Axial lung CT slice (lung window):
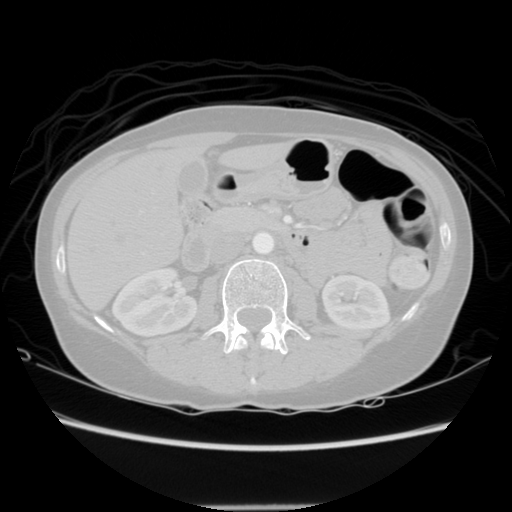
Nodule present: no